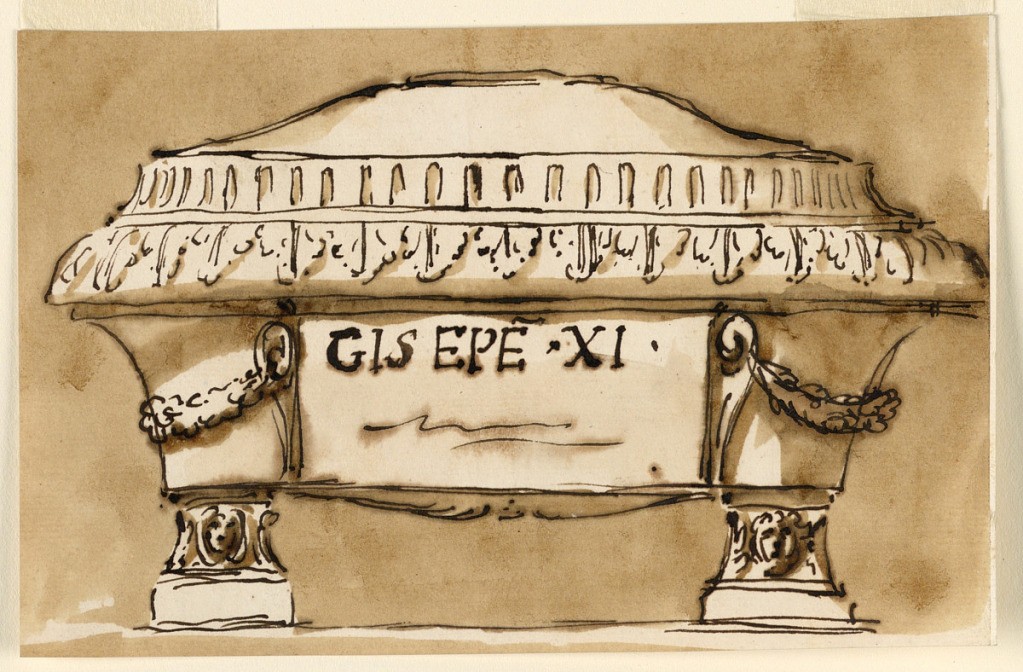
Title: Sarcophagus
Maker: Giuseppe Barberi, Italian, 1746–1809
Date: ca. 1780
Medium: Pen and brown ink, brush and brown wash on lined off-white laid paper
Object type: Drawing
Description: The elevation of a bathrub sarcophagus, supported by two bases. Colored background.